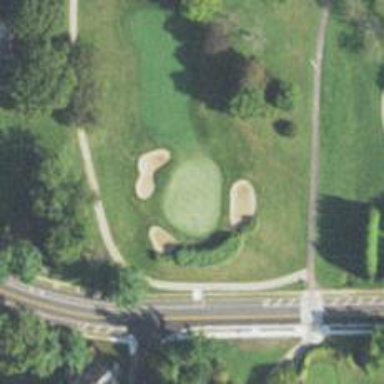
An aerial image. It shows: View of golf hole.